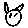
Label: cat